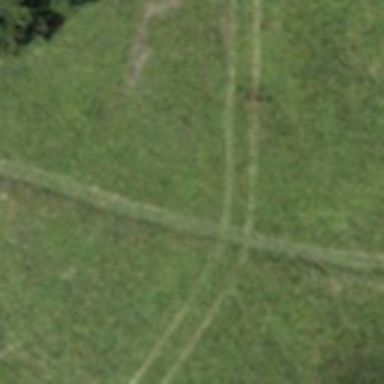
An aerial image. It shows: Track with very rough surface.